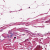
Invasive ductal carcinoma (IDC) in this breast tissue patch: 0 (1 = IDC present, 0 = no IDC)